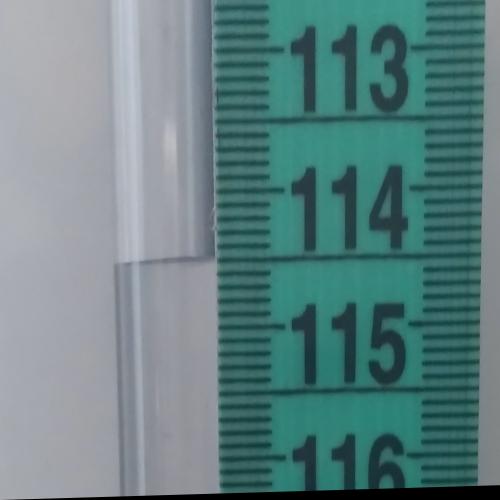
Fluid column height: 114.5 cm